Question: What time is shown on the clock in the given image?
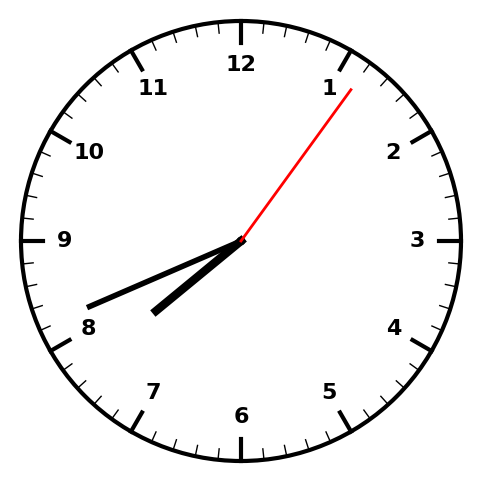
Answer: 07:41:06